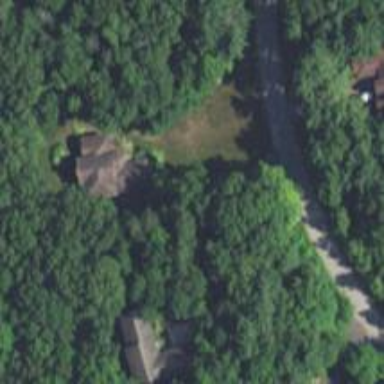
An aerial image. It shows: Driveway.